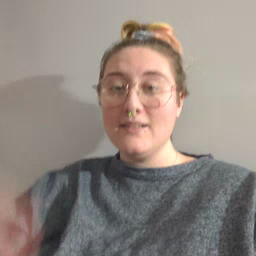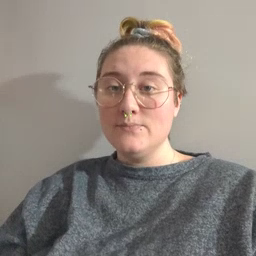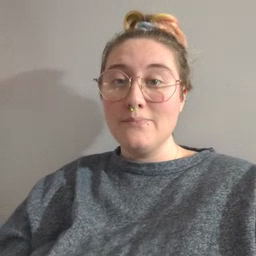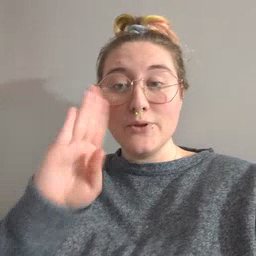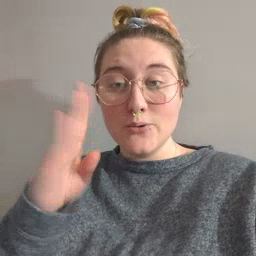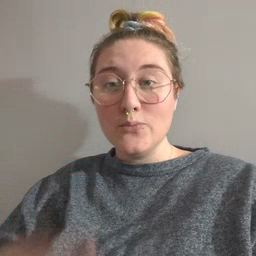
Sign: blue